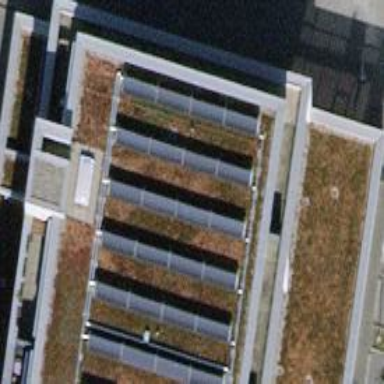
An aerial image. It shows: Solar thermal collector generator placed on the roof.